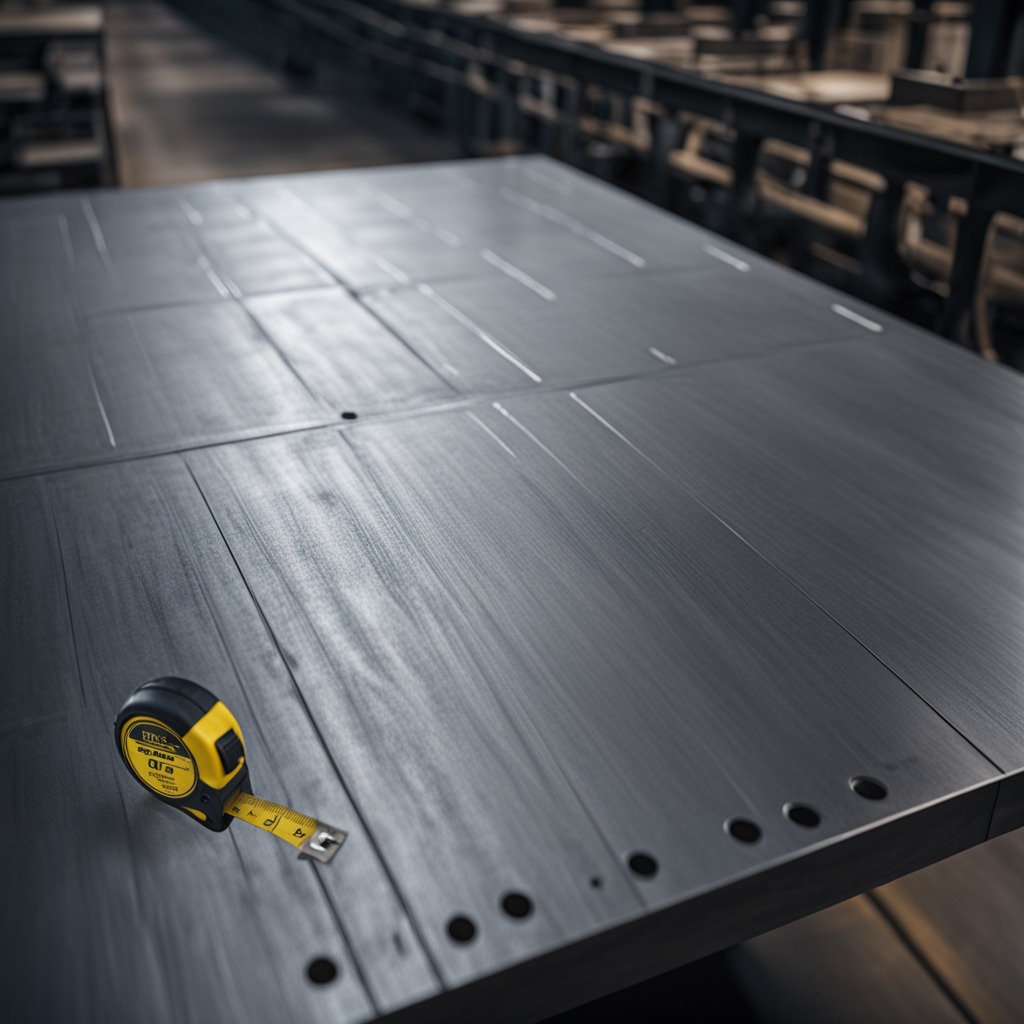
A measuring tape is lying on a cold steel table in a mining workshop.